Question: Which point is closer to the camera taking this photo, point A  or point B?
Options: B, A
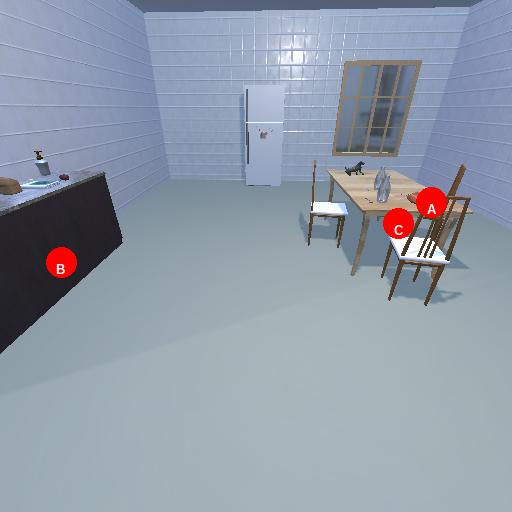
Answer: B